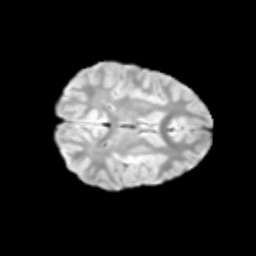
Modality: T2w
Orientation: axial
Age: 9
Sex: male
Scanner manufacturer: siemens
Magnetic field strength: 3 T
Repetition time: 3.8 s
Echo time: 0.07 s